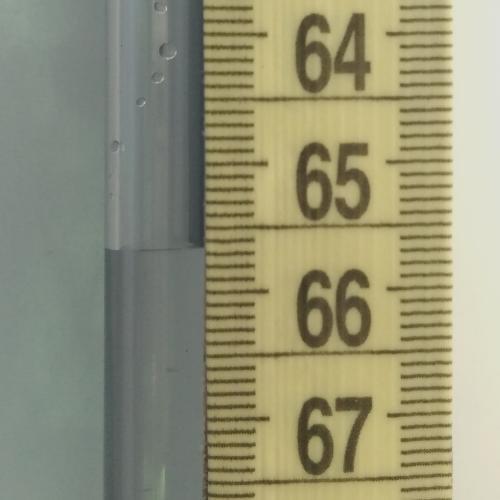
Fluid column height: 65.7 cm